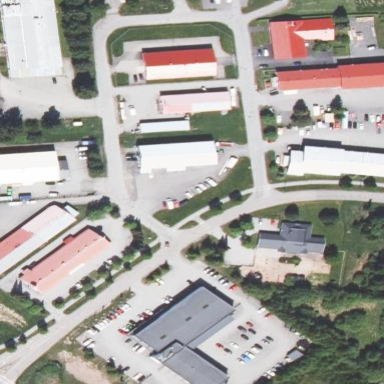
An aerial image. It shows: Industrial area.